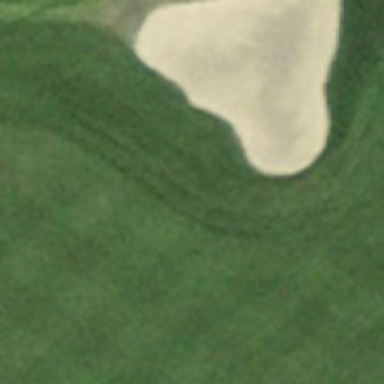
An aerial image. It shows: Bunker filled with sand on golf course.